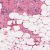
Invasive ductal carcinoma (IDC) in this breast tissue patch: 0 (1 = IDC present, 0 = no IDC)